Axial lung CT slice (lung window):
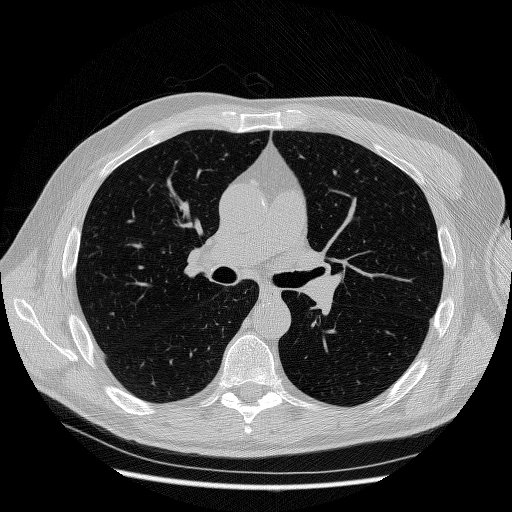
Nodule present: no